Question: I have problems with inserting some Chinese characters into the mysql database. It is working on my local machine but not working in the server pc.
I don't know why please help.
Thanks!

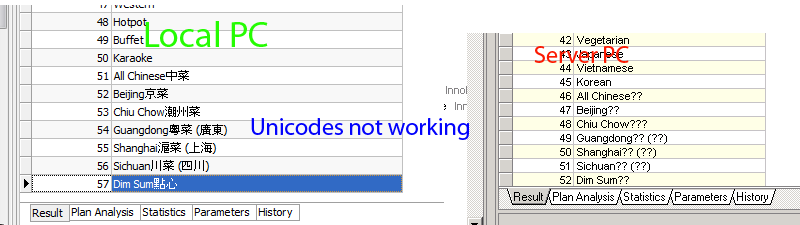
Answer: Maybe the server PC does not support UTF-8 character set. Refer: <URL>
Execute SHOW CREATE TABLE 'table_name'; on both Local PC and Server PC. Check the Charset and collation defined on Local PC and change the same in Server PC.